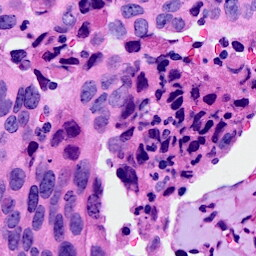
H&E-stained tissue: Breast